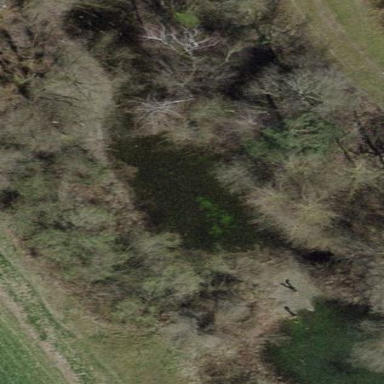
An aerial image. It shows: Pond surrounded by natural water.